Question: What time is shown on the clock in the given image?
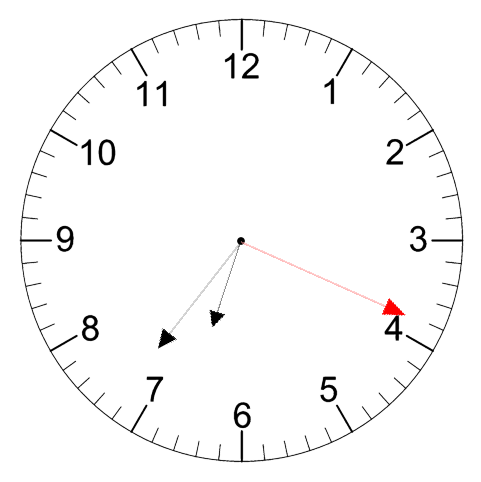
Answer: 06:36:19